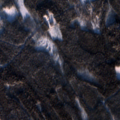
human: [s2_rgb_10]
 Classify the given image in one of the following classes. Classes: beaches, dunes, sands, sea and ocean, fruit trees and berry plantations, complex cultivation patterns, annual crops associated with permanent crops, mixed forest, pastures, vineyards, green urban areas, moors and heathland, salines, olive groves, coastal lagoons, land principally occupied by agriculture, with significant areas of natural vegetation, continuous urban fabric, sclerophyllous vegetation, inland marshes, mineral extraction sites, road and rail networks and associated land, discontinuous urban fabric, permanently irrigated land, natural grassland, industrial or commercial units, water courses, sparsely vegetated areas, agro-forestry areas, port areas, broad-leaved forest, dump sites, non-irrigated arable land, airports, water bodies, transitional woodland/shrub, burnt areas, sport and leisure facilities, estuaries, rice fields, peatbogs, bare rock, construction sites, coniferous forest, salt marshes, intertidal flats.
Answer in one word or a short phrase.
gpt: coniferous forest, mixed forest